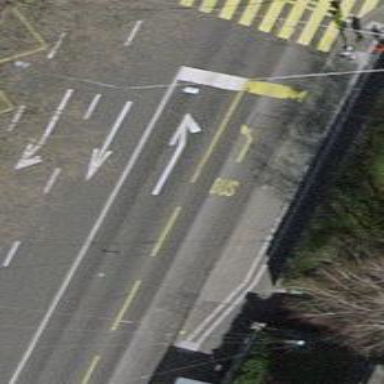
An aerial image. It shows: Bus stop for trolleybuses with designated stop position for public transport.